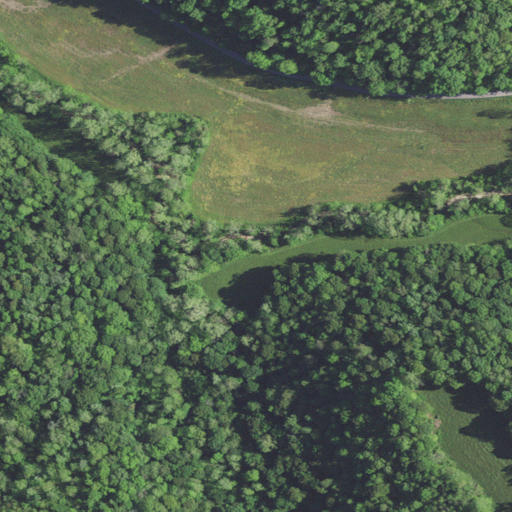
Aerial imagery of valley in Kentucky named Hamilton Hollow containing deciduous forest, mixed forest, open development, pasture, evergreen forest, and grassland